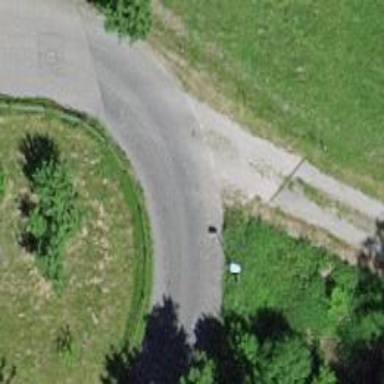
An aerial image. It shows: Unpaved path.